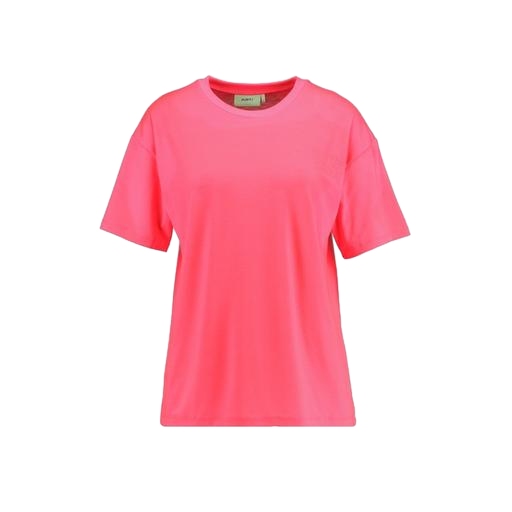
pink boyfriend t-shirt, pink tee, boxy fit t-shirt, white background